Question: Ok, so I have a polygon (simple but concave) that I'm trying to cut into triangles to make it collide with an other polygon.
I knew my polygone was concave, so i decided to use LibGDX to manage to cut it into triangles.
So, with this code, I get my triangles vertices :
'''
public void triangulate()
{
Vector<float[]> trianglesVertices = new Vector<float[]>();
ShortArray pointsCoords = new ShortArray();
EarClippingTriangulator triangulator = new EarClippingTriangulator();
// Cut in triangles
pointsCoords = triangulator.computeTriangles(this.getTransformedVertices());
// Make triangles
for (int i = 0; i < pointsCoords.size / 6; i++)
{
trianglesVertices.add(new float[] {
pointsCoords.get(i), pointsCoords.get(i+1),
pointsCoords.get(i+2), pointsCoords.get(i+3),
pointsCoords.get(i+4), pointsCoords.get(i+5),
});
Polygon triangle = new Polygon(trianglesVertices.get(i));
triangles.add(triangle);
}
System.out.printf("Triangulation made %d triangles.
", pointsCoords.size / 6);
}
'''
But when i try to draw thoses triangles I just made,
they just stack in the 0,0 coord..
And, is it normal that all triangles seems almost the sames, I mean they all got the same orientation ?
I didn't found so much info about this trangulation use for libgdx
Can you help ?
(Sorry for my english i'm french, and sorry for no pictures, i'm too young here)
This is my polygon (in CCW)
'''
hitbox.setVertices(new float[]{
this.getX() + 13, this.getY() - 60,
this.getX() + 16, this.getY() - 74,
this.getX() + 39, this.getY() - 74,
this.getX() + 45, this.getY() - 105,
this.getX() + 81, this.getY() - 105,
this.getX() + 88, this.getY() - 74,
this.getX() + 108, this.getY() - 74,
this.getX() + 114, this.getY() - 61,
this.getX() + 106, this.getY() - 30, // Top right
this.getX() + 101, this.getY() - 29,
this.getX() + 101, this.getY() - 57,
this.getX() + 83, this.getY() - 62,
this.getX() + 75, this.getY() - 50,
this.getX() + 65, this.getY() - 4, // Top mid
this.getX() + 62, this.getY() - 4, // Top mid
this.getX() + 52, this.getY() - 50,
this.getX() + 44, this.getY() - 62,
this.getX() + 25, this.getY() - 56,
this.getX() + 25, this.getY() - 30,
this.getX() + 19, this.getY() - 30, // Top left
});
'''
Now i got enough point to show you the polygon here it is

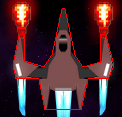
Answer: The problem is with your loop:
'''
// Make triangles
for (int i = 0; i < pointsCoords.size / 6; i++)
{
trianglesVertices.add(new float[] {
pointsCoords.get(i), pointsCoords.get(i+1),
pointsCoords.get(i+2), pointsCoords.get(i+3),
pointsCoords.get(i+4), pointsCoords.get(i+5),
});
Polygon triangle = new Polygon(trianglesVertices.get(i));
triangles.add(triangle);
}
'''
First triangle will have correct coordinates, but second one will will use 1, 2, 3, 4, 5, 6 elements of 'pointsCoords' that doesn't make any sence. You should multiply 'i' by 6 inside loop to take offset into account:
'''
pointsCoords.get(i*6), pointsCoords.get(i*6 + 1),
pointsCoords.get(i*6 + 2), pointsCoords.get(i*6 + 3),
pointsCoords.get(i*6 + 4), pointsCoords.get(i*6 + 5),
'''